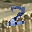
Label: 2